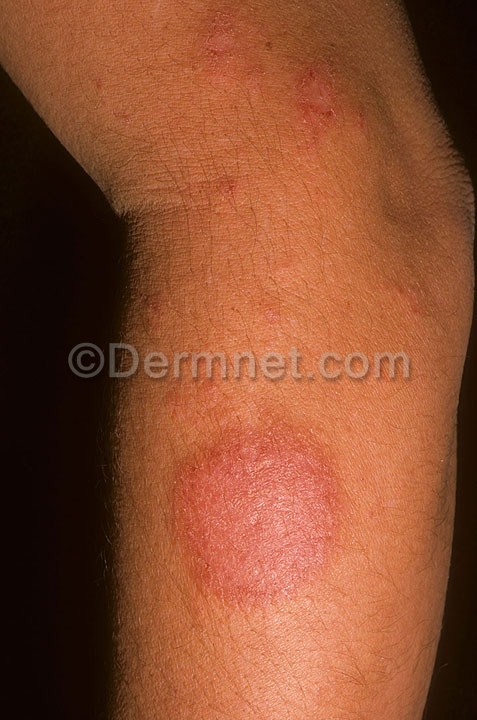
Disease: Eczema Photos